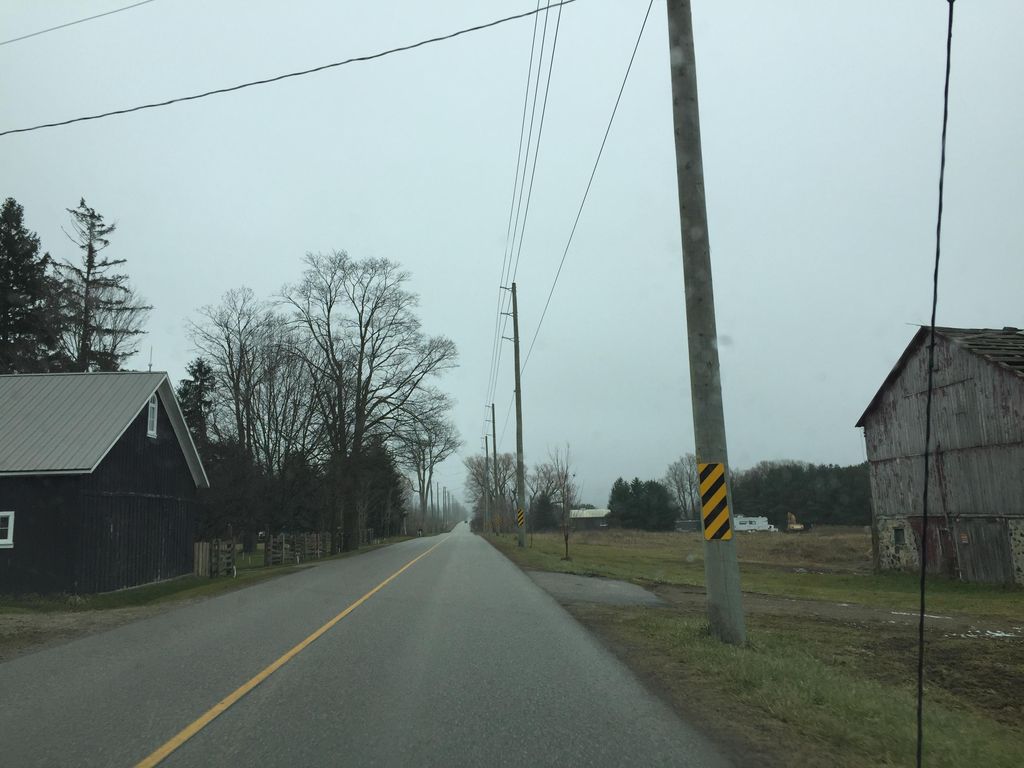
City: kitchener-waterloo